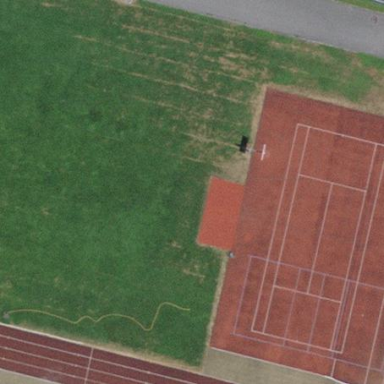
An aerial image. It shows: Multi-sport pitch for leisure and various sports activities.